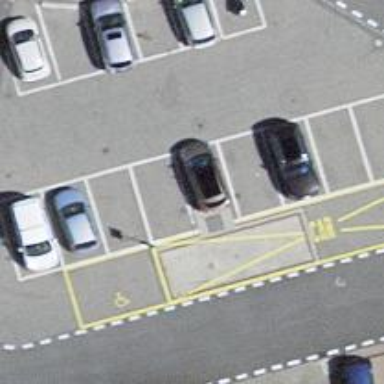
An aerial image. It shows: Bicycle parking area.